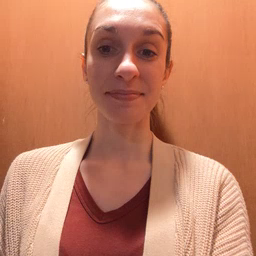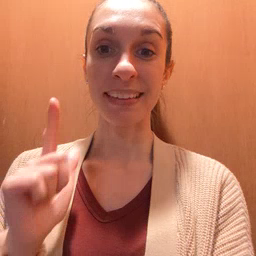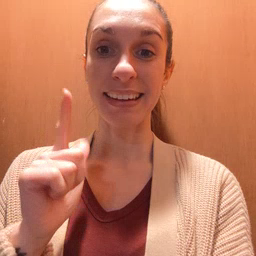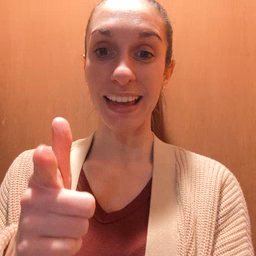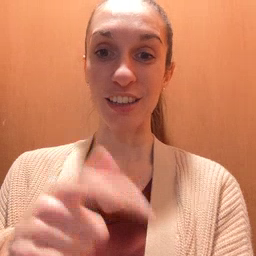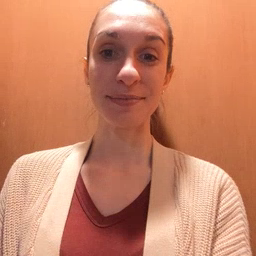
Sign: later